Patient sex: M
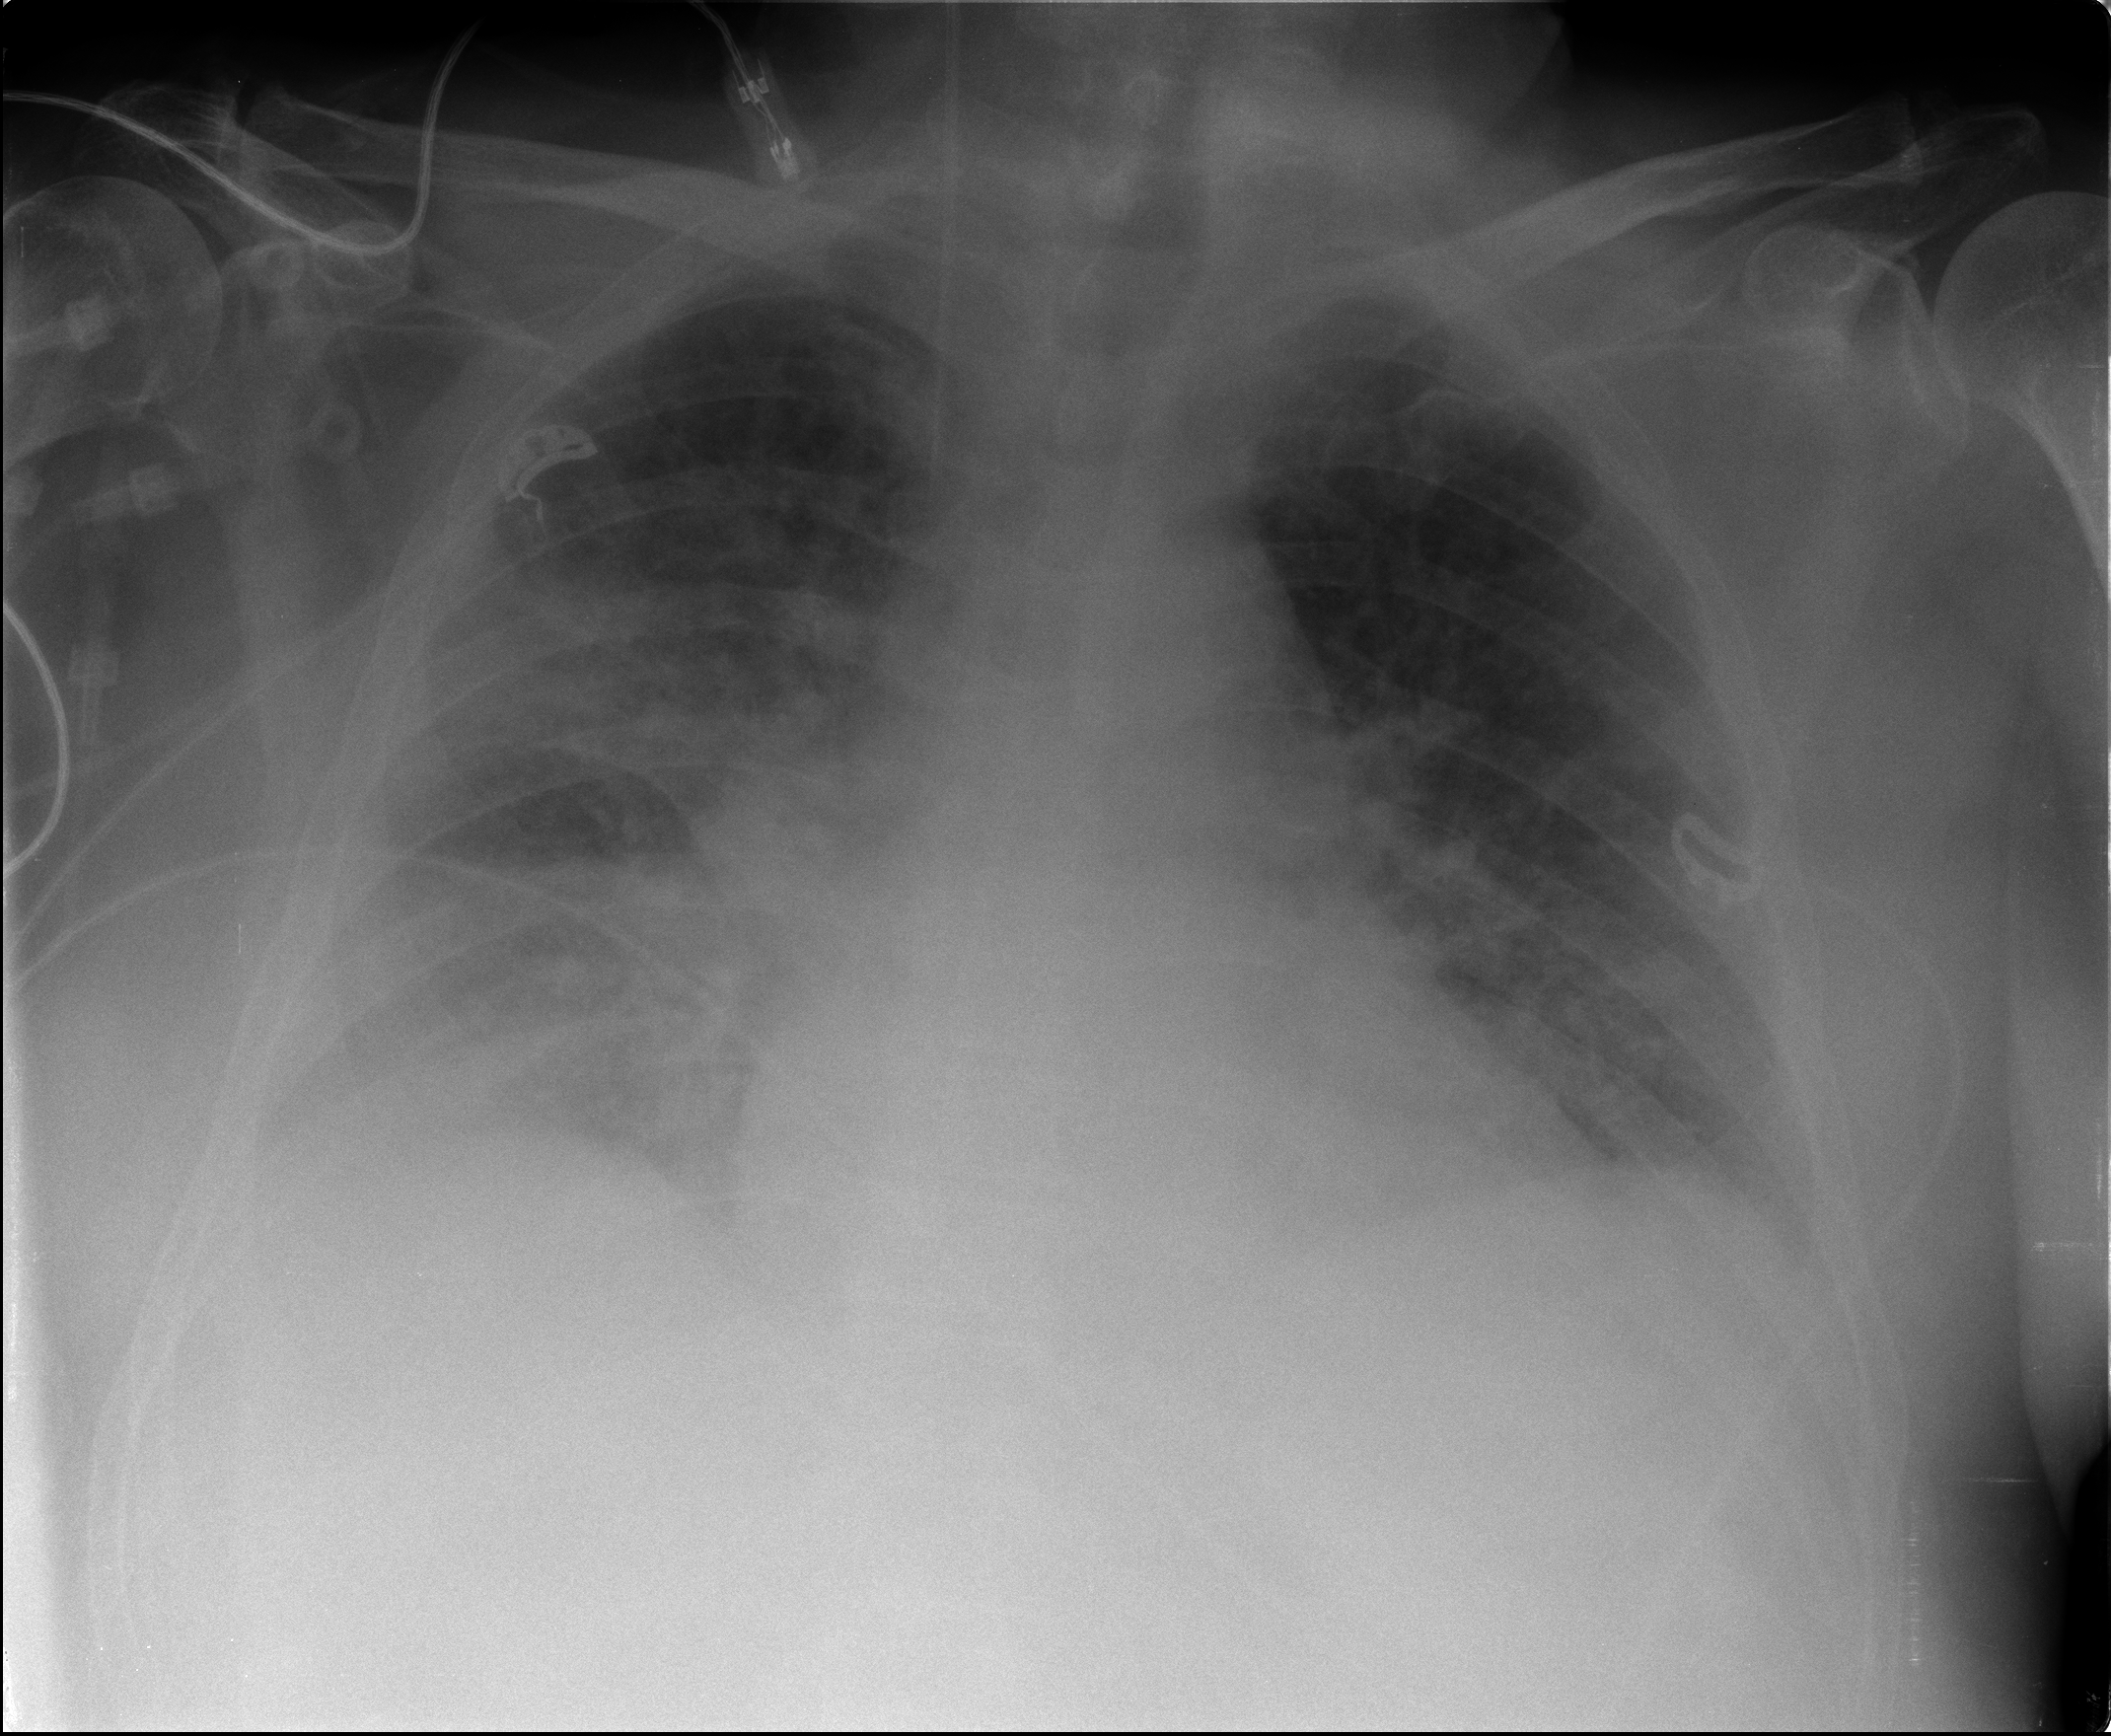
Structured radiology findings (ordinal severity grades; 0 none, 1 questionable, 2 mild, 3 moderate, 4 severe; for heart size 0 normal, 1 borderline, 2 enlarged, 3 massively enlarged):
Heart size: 2
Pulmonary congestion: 3
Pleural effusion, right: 2
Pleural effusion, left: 2
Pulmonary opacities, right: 3
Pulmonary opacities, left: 2
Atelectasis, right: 2
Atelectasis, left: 2